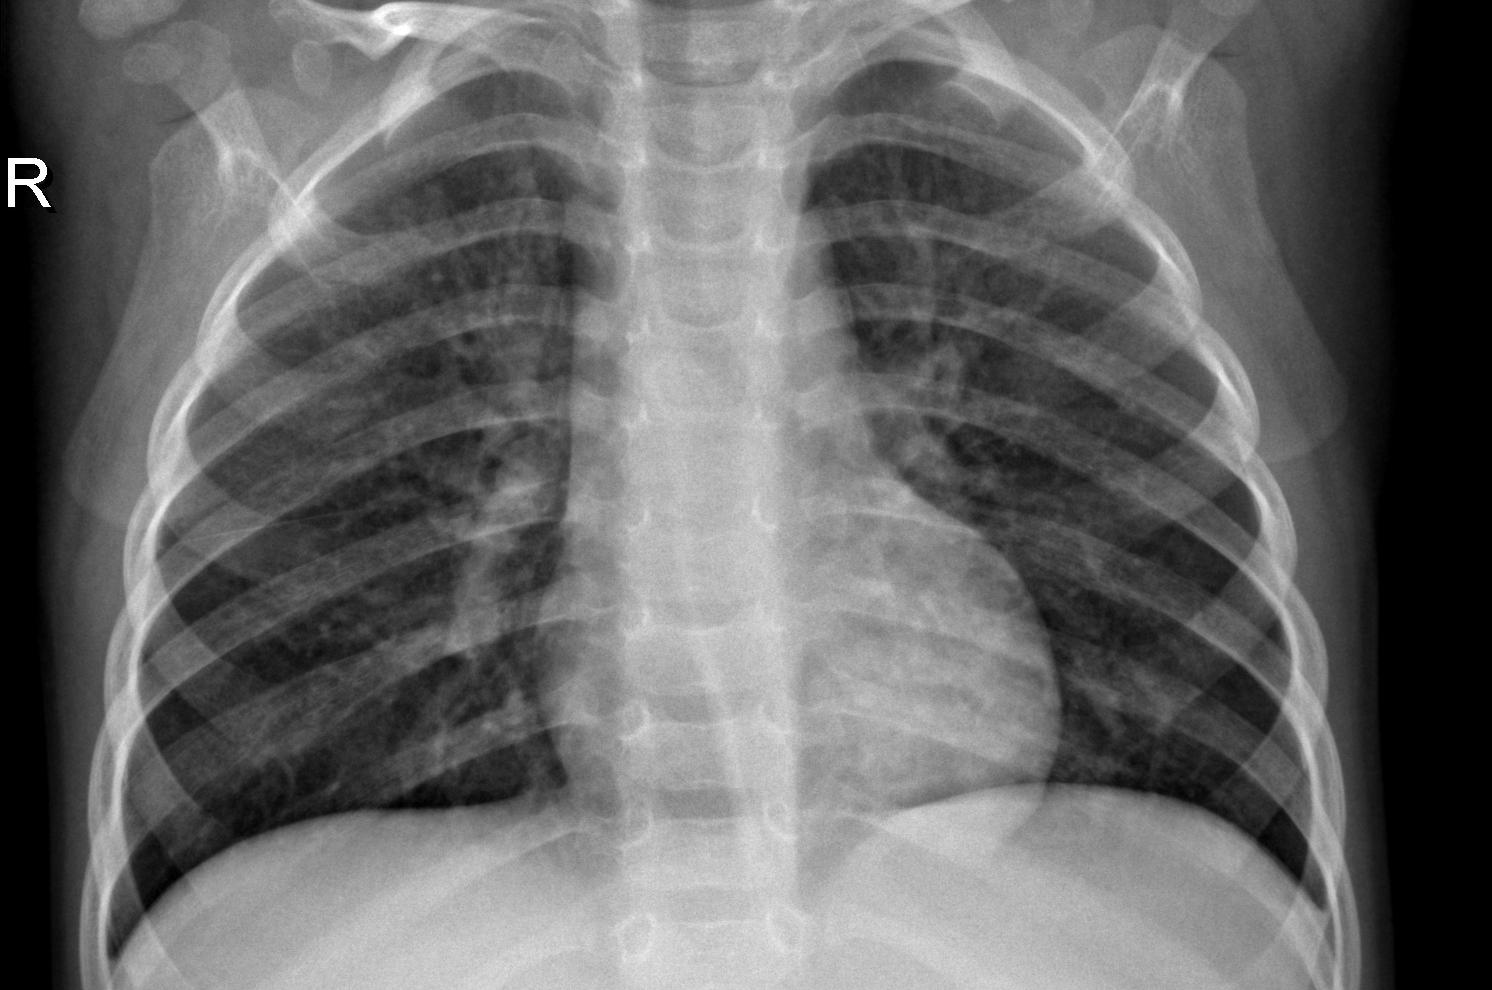
Diagnosis: PNEUMONIA